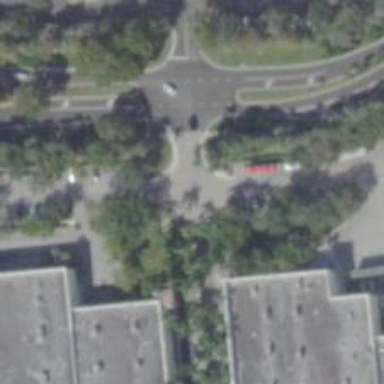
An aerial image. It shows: Mini roundabout at junction.